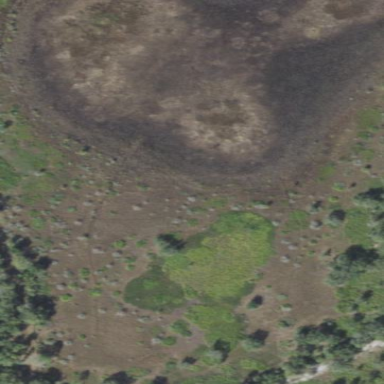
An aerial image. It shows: Marshy wetland area.